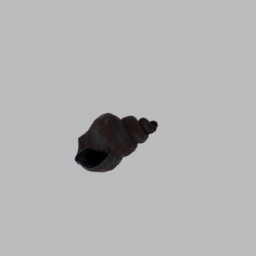
Label: animals